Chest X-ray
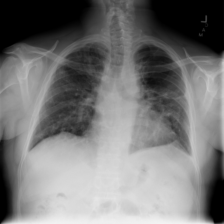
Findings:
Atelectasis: negative
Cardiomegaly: negative
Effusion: negative
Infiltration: positive
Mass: negative
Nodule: negative
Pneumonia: negative
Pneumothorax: negative
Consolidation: negative
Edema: negative
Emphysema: negative
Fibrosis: negative
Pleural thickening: negative
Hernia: negative